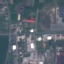
Land use / land cover: Industrial